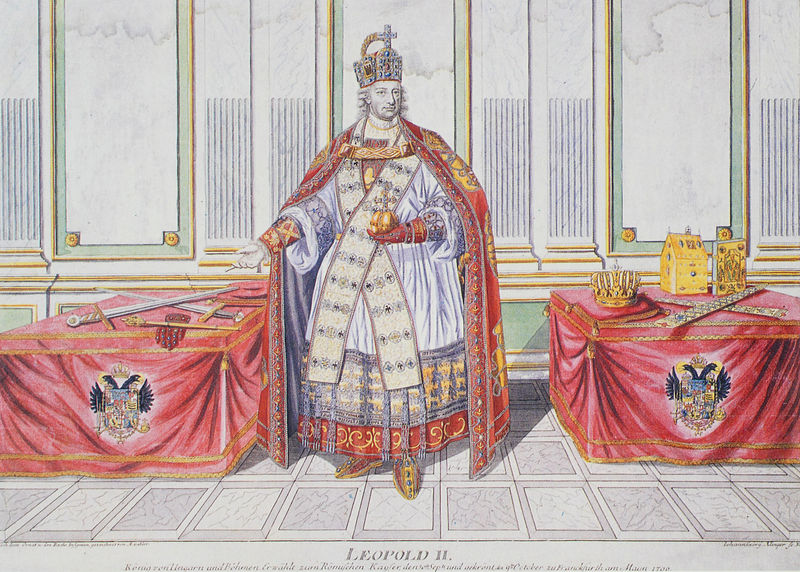
Titel: Bildnis Kaiser Leopolds II. im kaiserlichen Ornat mit Reichskleinodien und Heiltümern.
Künstler: Johann Georg Klinger
Institution: Nürnberg, Staatsarchiv
Schlagwörter: adler, blau, hand, mann, umhang, handschuh, kleid, raum, tisch, tische, weiss, zeichnung, haus, rot, tuch, ornament, wand, rahmen, samt, steine, portrait, tischdecke, kirche, boden, gewand, gold, mantel, decke, edelsteine, krone, schärpe, schuhe, saal, kaiser, könig, stola, fussboden, buch, kreuz, schwert, schwerter, waffen, scherpe, herrscher, wappen, dolch, heiliger, tischtücher, schatz, insignien, zepter, max, rpt, zeichung, wandgliederung, doppeladler, leopold, reichsapfel, reliquiar, matel, reichapfel, de, 2, krone kasier, regalien, goldenes buch, leopold der ii, leopold ii, beleopold, ktreuz